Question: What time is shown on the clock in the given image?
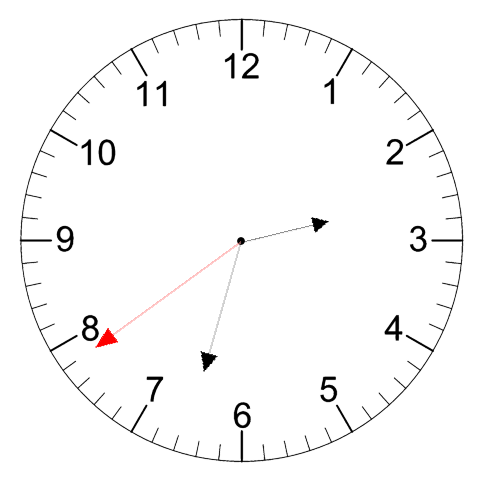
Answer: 02:32:39